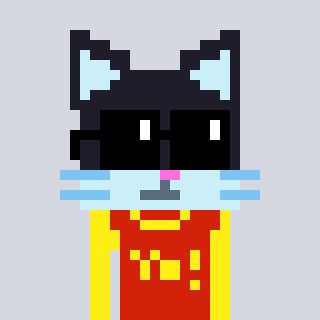
a pixel art character with square black sunglasses, a cat-shaped head and a red-colored body on a cool background